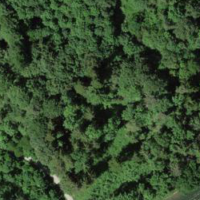
EUNIS habitat code: 41
Species observed at this site:
Ilex aquifolium